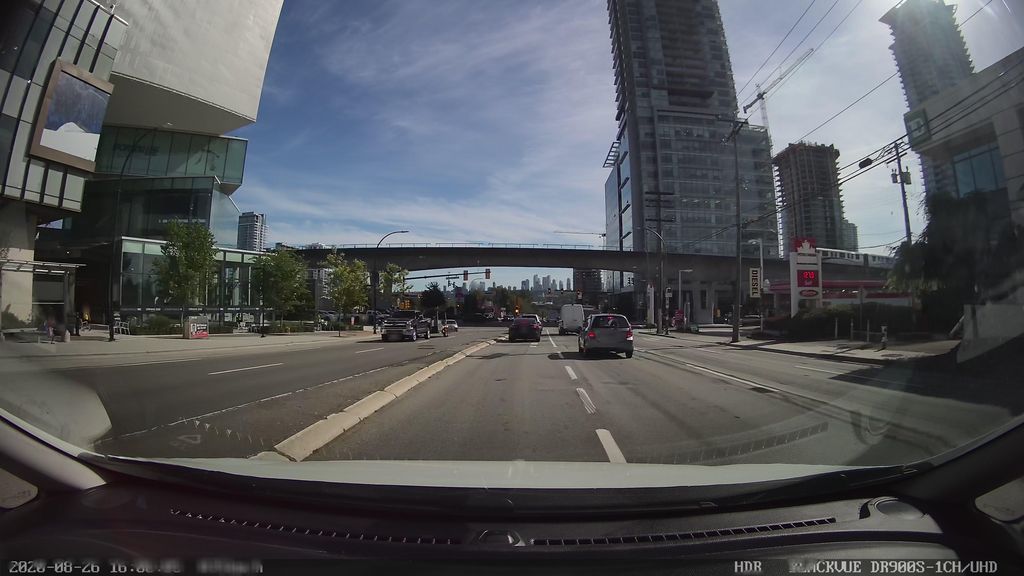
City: vancouver